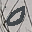
Label: 0